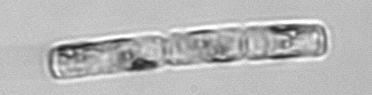
Label: Guinardia_delicatula